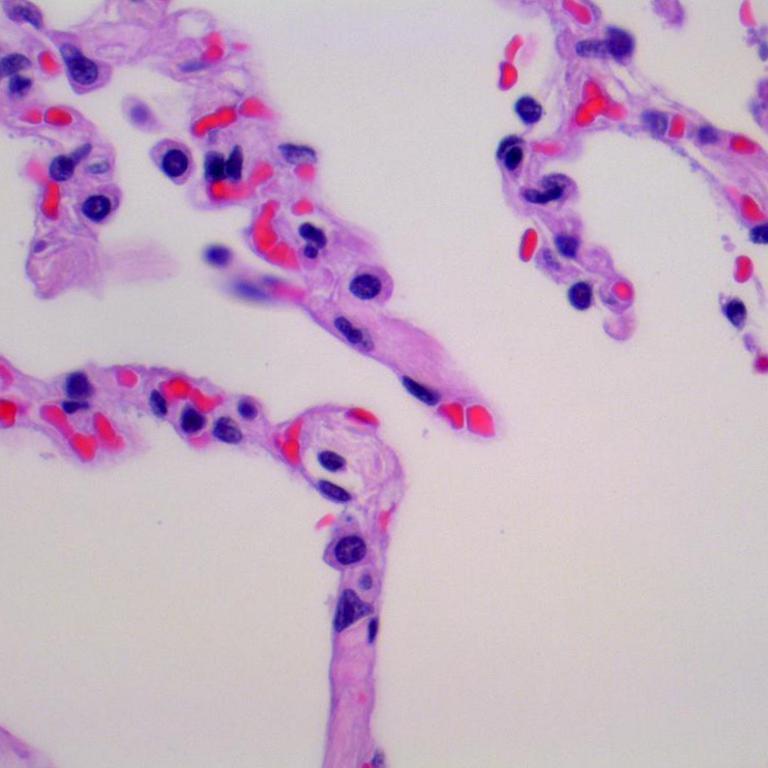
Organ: lung
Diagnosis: benign